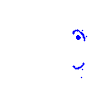
Particle: pion